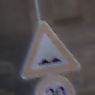
Verkehrszeichen: UnebeneFahrbahn
Zusatzzeichen unten: Geschwindigkeit20
Umgebung: Outdoor, Urban
Tageszeit: SunriseSunset
Wetter: PartlyCloudy
Licht: Natural
Jahreszeit: NotSpecified
Kontrast: LowContrast